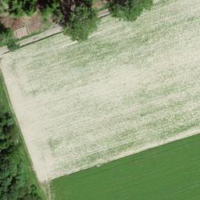
EUNIS habitat code: 52
Species observed at this site:
Corylus avellana